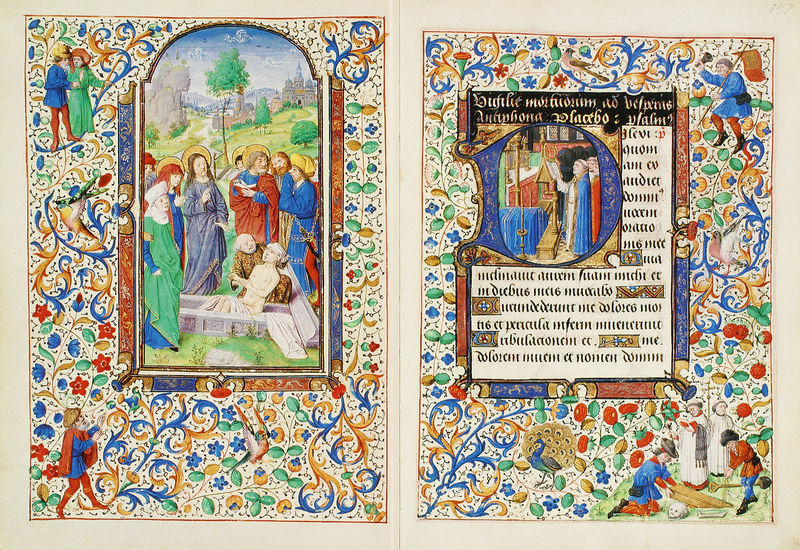
Titel: Stundenbuch der Maria von Burgund
Künstler: Liévin van Lathem
Institution: Wien, Österreichische Nationalbibliothek
Schlagwörter: baum, blau, bäume, gelb, grün, menschen, bunt, rot, muster, ornament, bibel, rahmen, bild, gold, ranken, schrift, floral, krank, buch, illustration, buchstabe, initiale, buchseite, christus, grab, jesus, mittelalter, segen, heilige, jünger, heilung, szenen, auferstehung, latein, buchmalerei, doppelseite, schrfit, d, raken, placebo